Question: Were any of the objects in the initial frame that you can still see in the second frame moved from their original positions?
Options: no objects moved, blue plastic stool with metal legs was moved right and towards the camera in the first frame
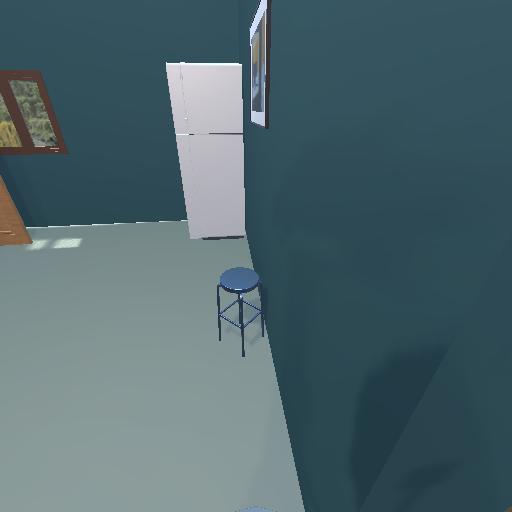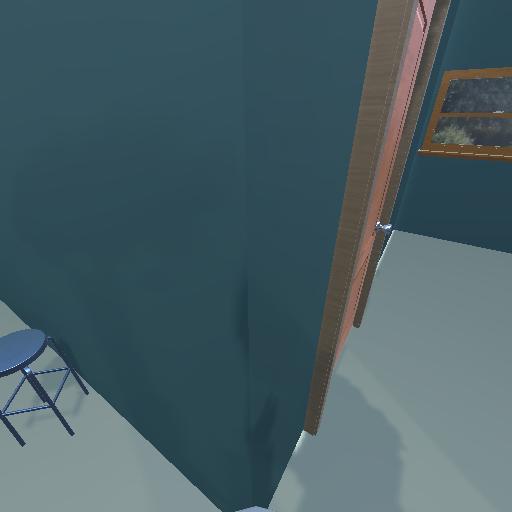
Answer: no objects moved